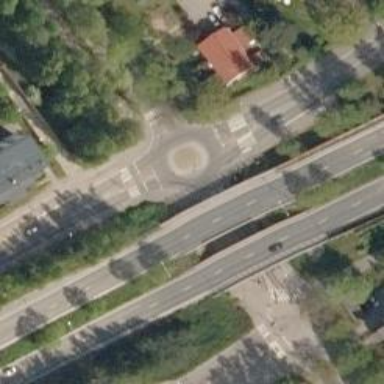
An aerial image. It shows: Road with "give way" sign.